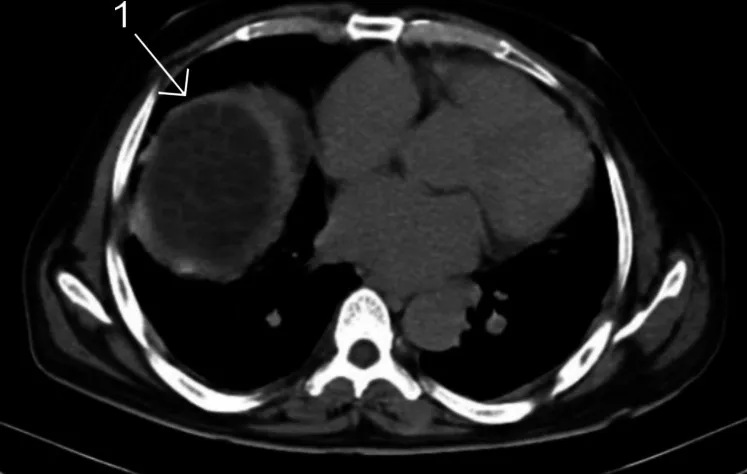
Computed tomography report showing a hydatid cyst in the lung. . 1: A hydatid cyst in the right lung containing multiple daughter cysts.
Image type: radiology (ct)